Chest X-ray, PA view. Patient: 60 years old, sex M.
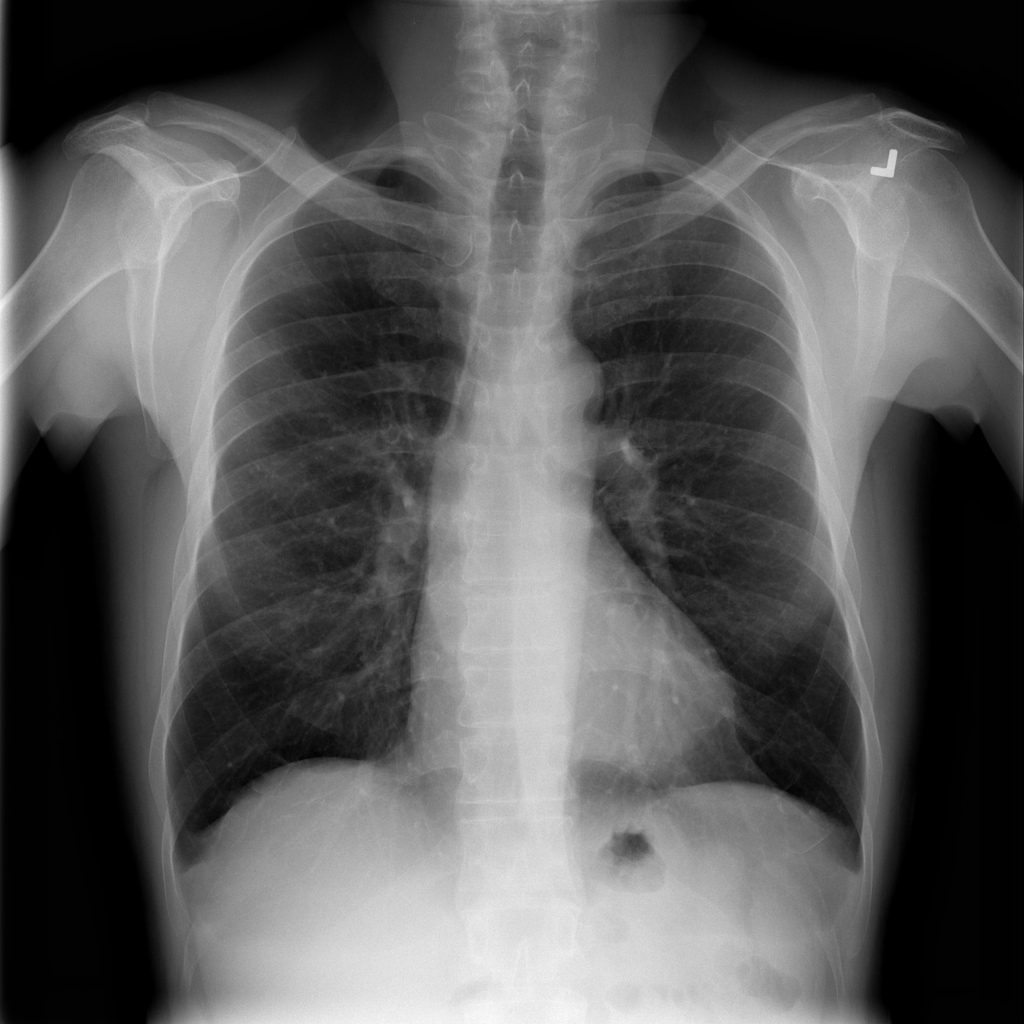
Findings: No Finding